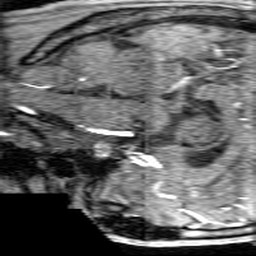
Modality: angio
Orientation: sagittal
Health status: ill
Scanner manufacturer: siemens
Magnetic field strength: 1.5 T
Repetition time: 0.039 s
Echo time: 0.00502 s